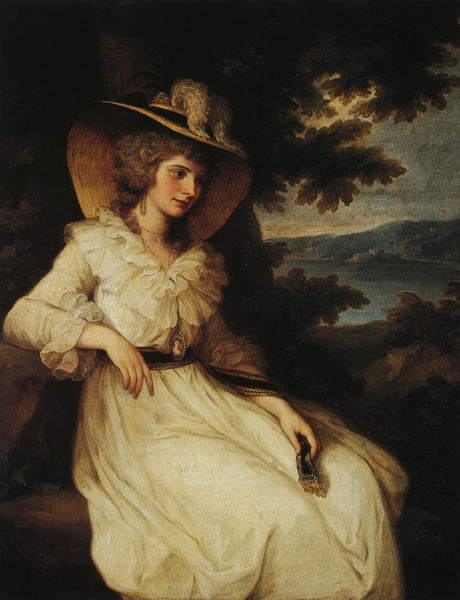
Titel: Lady Elizabeth Foster
Künstler: Angelika Kauffmann
Standort: Ickworth
Institution: The Bristol Collection
Schlagwörter: baum, berg, blau, blätter, dunkel, feder, gemälde, hand, haut, himmel, laub, meer, schatten, wasser, weiß, wolken, bäume, fluss, gelb, grün, landschaft, mädchen, see, sitzen, teich, ufer, äste, abend, ausschnitt, braun, elegant, finger, frau, frisur, grau, haar, handschuh, hell, hintergrund, hut, kleid, licht, mund, nacht, nase, ohrring, profil, schmuck, schwarz, stützen, vordergrund, ausblick, blick, dame, gürtel, rot, schal, tier, tuch, beige, fächer, rock, schleife, blond, jung, augen, band, falten, federn, gesicht, halten, kleidung, kragen, spitze, stein, ärmel, bildnis, hals, hände, portrait, porträt, horizont, hügel, natur, busch, büsche, gewässer, sonne, fransen, gold, haare, realismus, reich, sitzend, stoff, adel, ohrringe, blatt, schleifen, brosche, england, hübsch, kinn, lippen, locken, rouge, schminke, schön, tal, wald, garten, fell, perücke, schärpe, aussicht, lächeln, taille, sommer, strand, wangen, ruhen, biegung, tüll, backen, berge, creme, gebirge, hang, kette, bank, romantik, lehnen, draussen, strohhut, hutband, faltenwurf, junge frau, edel, nachdenklich, rüsche, rüschen, nachdenken, krempe, sonnenhut, geschminkt, halskette, mondlicht, schimmer, mond, medaillon, zweig, flusslandschaft, lockig, rau, schoss, halbprofil, anhänger, medallion, lanschaft, eiche, goethe, auflehnen, stohhut, zierband, unschuld, scmuck, muns, gemme, weißes kleid, ohrhänger, faltenwurd, berger, fkuß, hasnd, falbeln, medalion, asgt, gainsbourough, medaillonm, perüke, rüschenkleid, ht, gedämpftes licht, orhrring, frau#hut